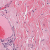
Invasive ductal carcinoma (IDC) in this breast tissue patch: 1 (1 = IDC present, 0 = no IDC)